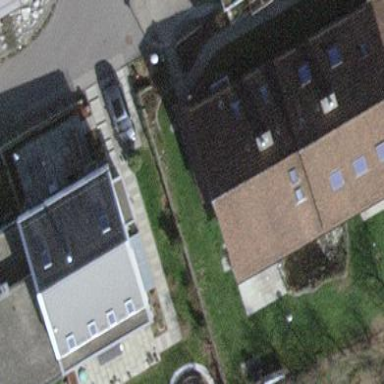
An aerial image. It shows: Simple house.